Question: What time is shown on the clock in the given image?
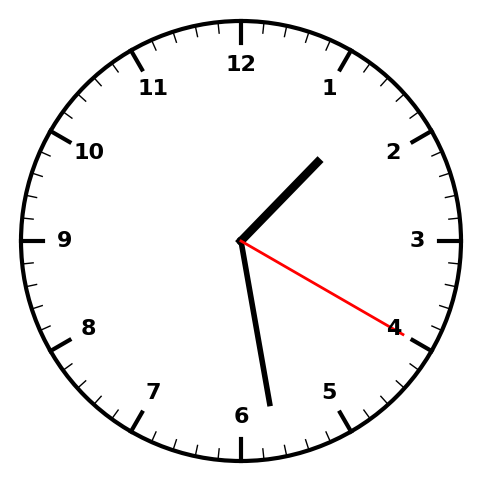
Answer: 01:28:20